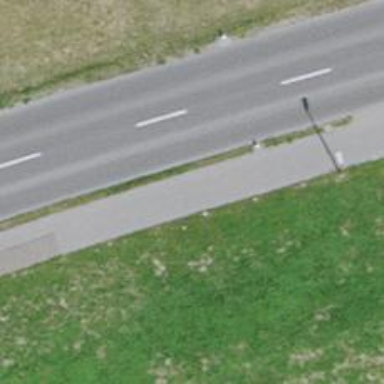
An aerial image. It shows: Cycleway.